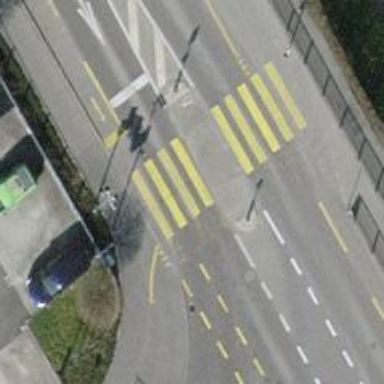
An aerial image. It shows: Marked crossing on the road.